九年级 · 度量几何学
如图, 在半径为 4 的扇形 $O A B$ 中, $\angle A O B=90^{\circ}$, 点 $C$ 是 $A B$ 上一动点, 点 $D$ 是 $O C$ 的中点,连结 $A D$ 并延长交 $O B$ 于点 $E$, 则图中阴影部分面积的最小值为 $(\quad)$

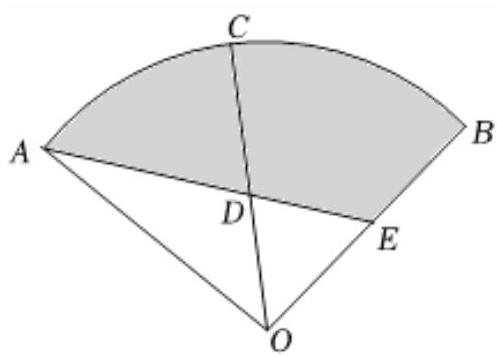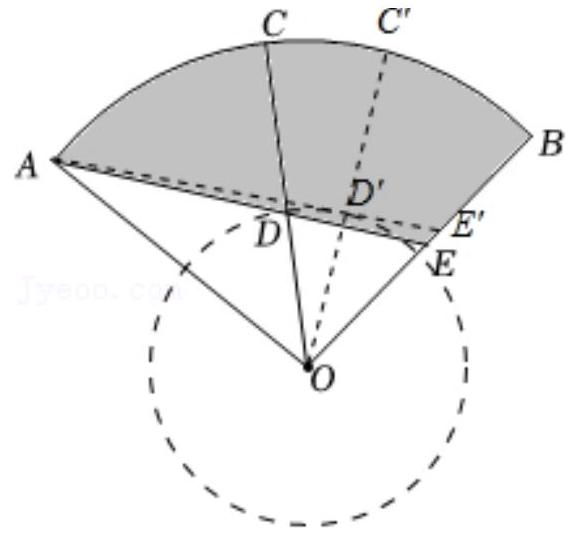
A. $4 \pi-4$
B. $4 \pi-\frac{8 \sqrt{3}}{3}$
C. $2 \pi-4$
D. $2 \pi-\frac{8 \sqrt{3}}{3}$
答案: B
解析: 【分析】

本题考查扇形面积的计算、解直角三角形, 解答本题的关键是分析出何时阴影部分面积最小. 根据题意和图形, 可以画出相应的辅助线, $O A=4, \angle A O E=90^{\circ}$, 则当 $O E$ 取得最大值时, 阴影部分的面积取得最小值, 则当 $A E$ 和半径为 2 的小圆 $O$ 相切时, $O E$ 最大, 然后计算即可.

【解答】

解: $\because$ 点 $D$ 是 $O C$ 的中点, $O C=4$,

$\therefore O D=2, O A=4$,

$\therefore$ 点 $D$ 在以点 $O$ 为圆心 2 为半径的圆弧上, 如图,

$\therefore$ 当 $A E^{\prime}$ 与小圆 $O$ 相切时, $O E^{\prime}$ 最大, 此时 $O C^{\prime}$ 与小圆 $O$ 交于点 $D^{\prime}$,

$\because O A=4, \angle A O E=90^{\circ}$,

$\therefore$ 当 $O E$ 最大时, 阴影部分取得最小值,

$\because \angle A D^{\prime} O=90^{\circ}, O D^{\prime}=2, O A=4$,

$\therefore O A=2 O D^{\prime}$,

$\therefore \angle O A D^{\prime}=30^{\circ}$,

$\therefore \tan \angle O A E^{\prime}=\frac{O E^{\prime}}{O A}=\frac{O E^{\prime}}{4}$,

即解 $30^{\circ}=\frac{O E^{\prime}}{4} ，$

解得 $O E^{\prime}=\frac{4 \sqrt{3}}{3}$,

$\therefore$ 图中阴影部分面积的最小值为: $\frac{90 \pi \times 4^{2}}{360}-\frac{\frac{4 \sqrt{3}}{3} \times 4}{2}=4 \pi-\frac{8 \sqrt{3}}{3}$,

故选: $B$.